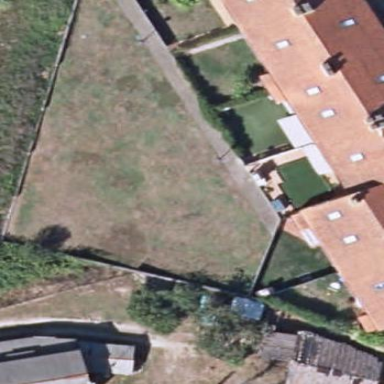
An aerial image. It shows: Garden that is leisure land.